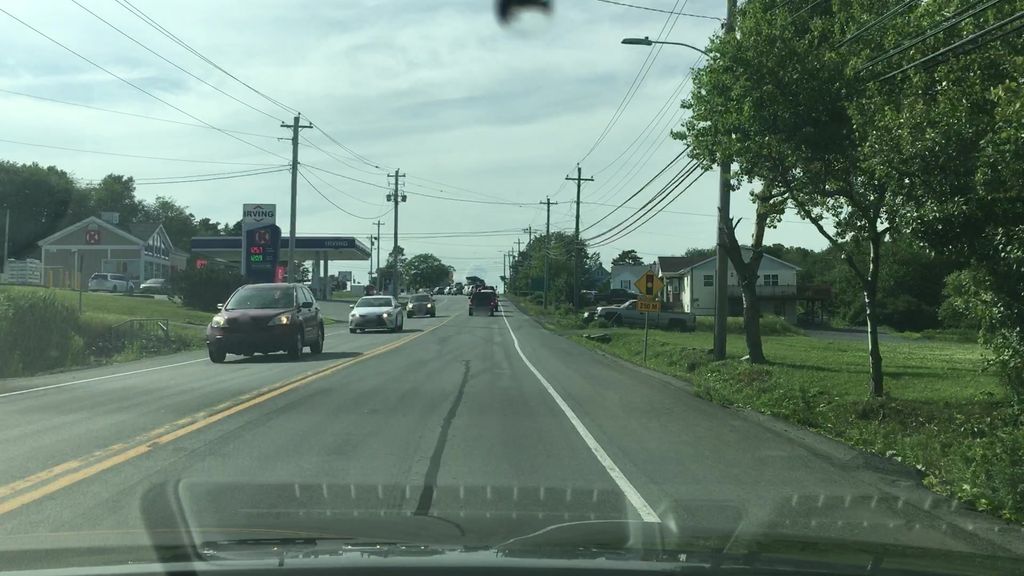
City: halifax